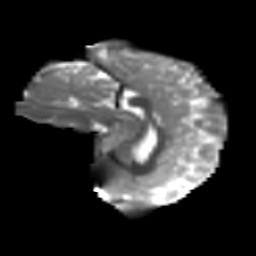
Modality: T2w
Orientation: sagittal
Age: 16
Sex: female
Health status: ill
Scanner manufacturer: ge
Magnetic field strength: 3 T
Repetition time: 6.752 s
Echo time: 0.079 s